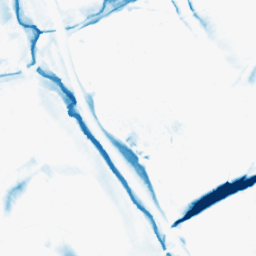
Category: morphological
Decomposition family: morphological_diamond
Decomposition parameters: operation: closing
radius: 15
Upsampling method: linear_exact
Upsampling parameters: scale: 8
Upsampling scale: 8